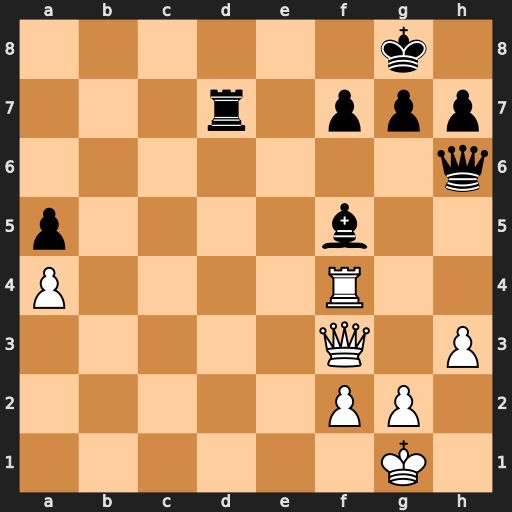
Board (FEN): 6k1/3r1ppp/7q/p4b2/P4R2/5Q1P/5PP1/6K1
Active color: w
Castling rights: -
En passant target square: -
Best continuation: Qa8+ Rd8 Qxd8#